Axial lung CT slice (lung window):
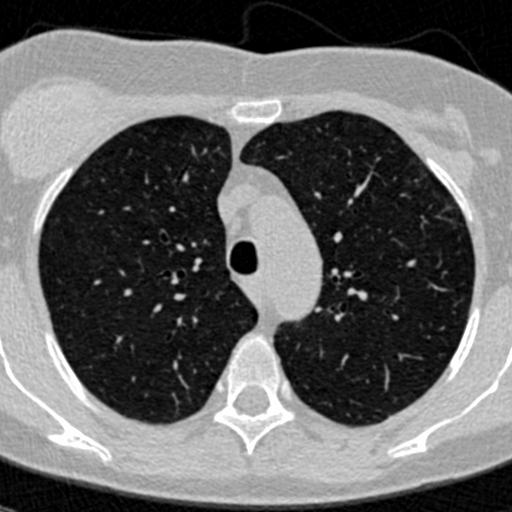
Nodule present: no